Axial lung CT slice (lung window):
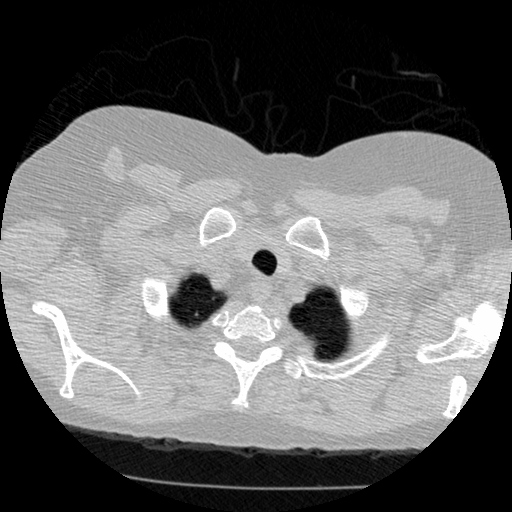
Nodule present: no